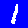
Digit: 1